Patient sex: M
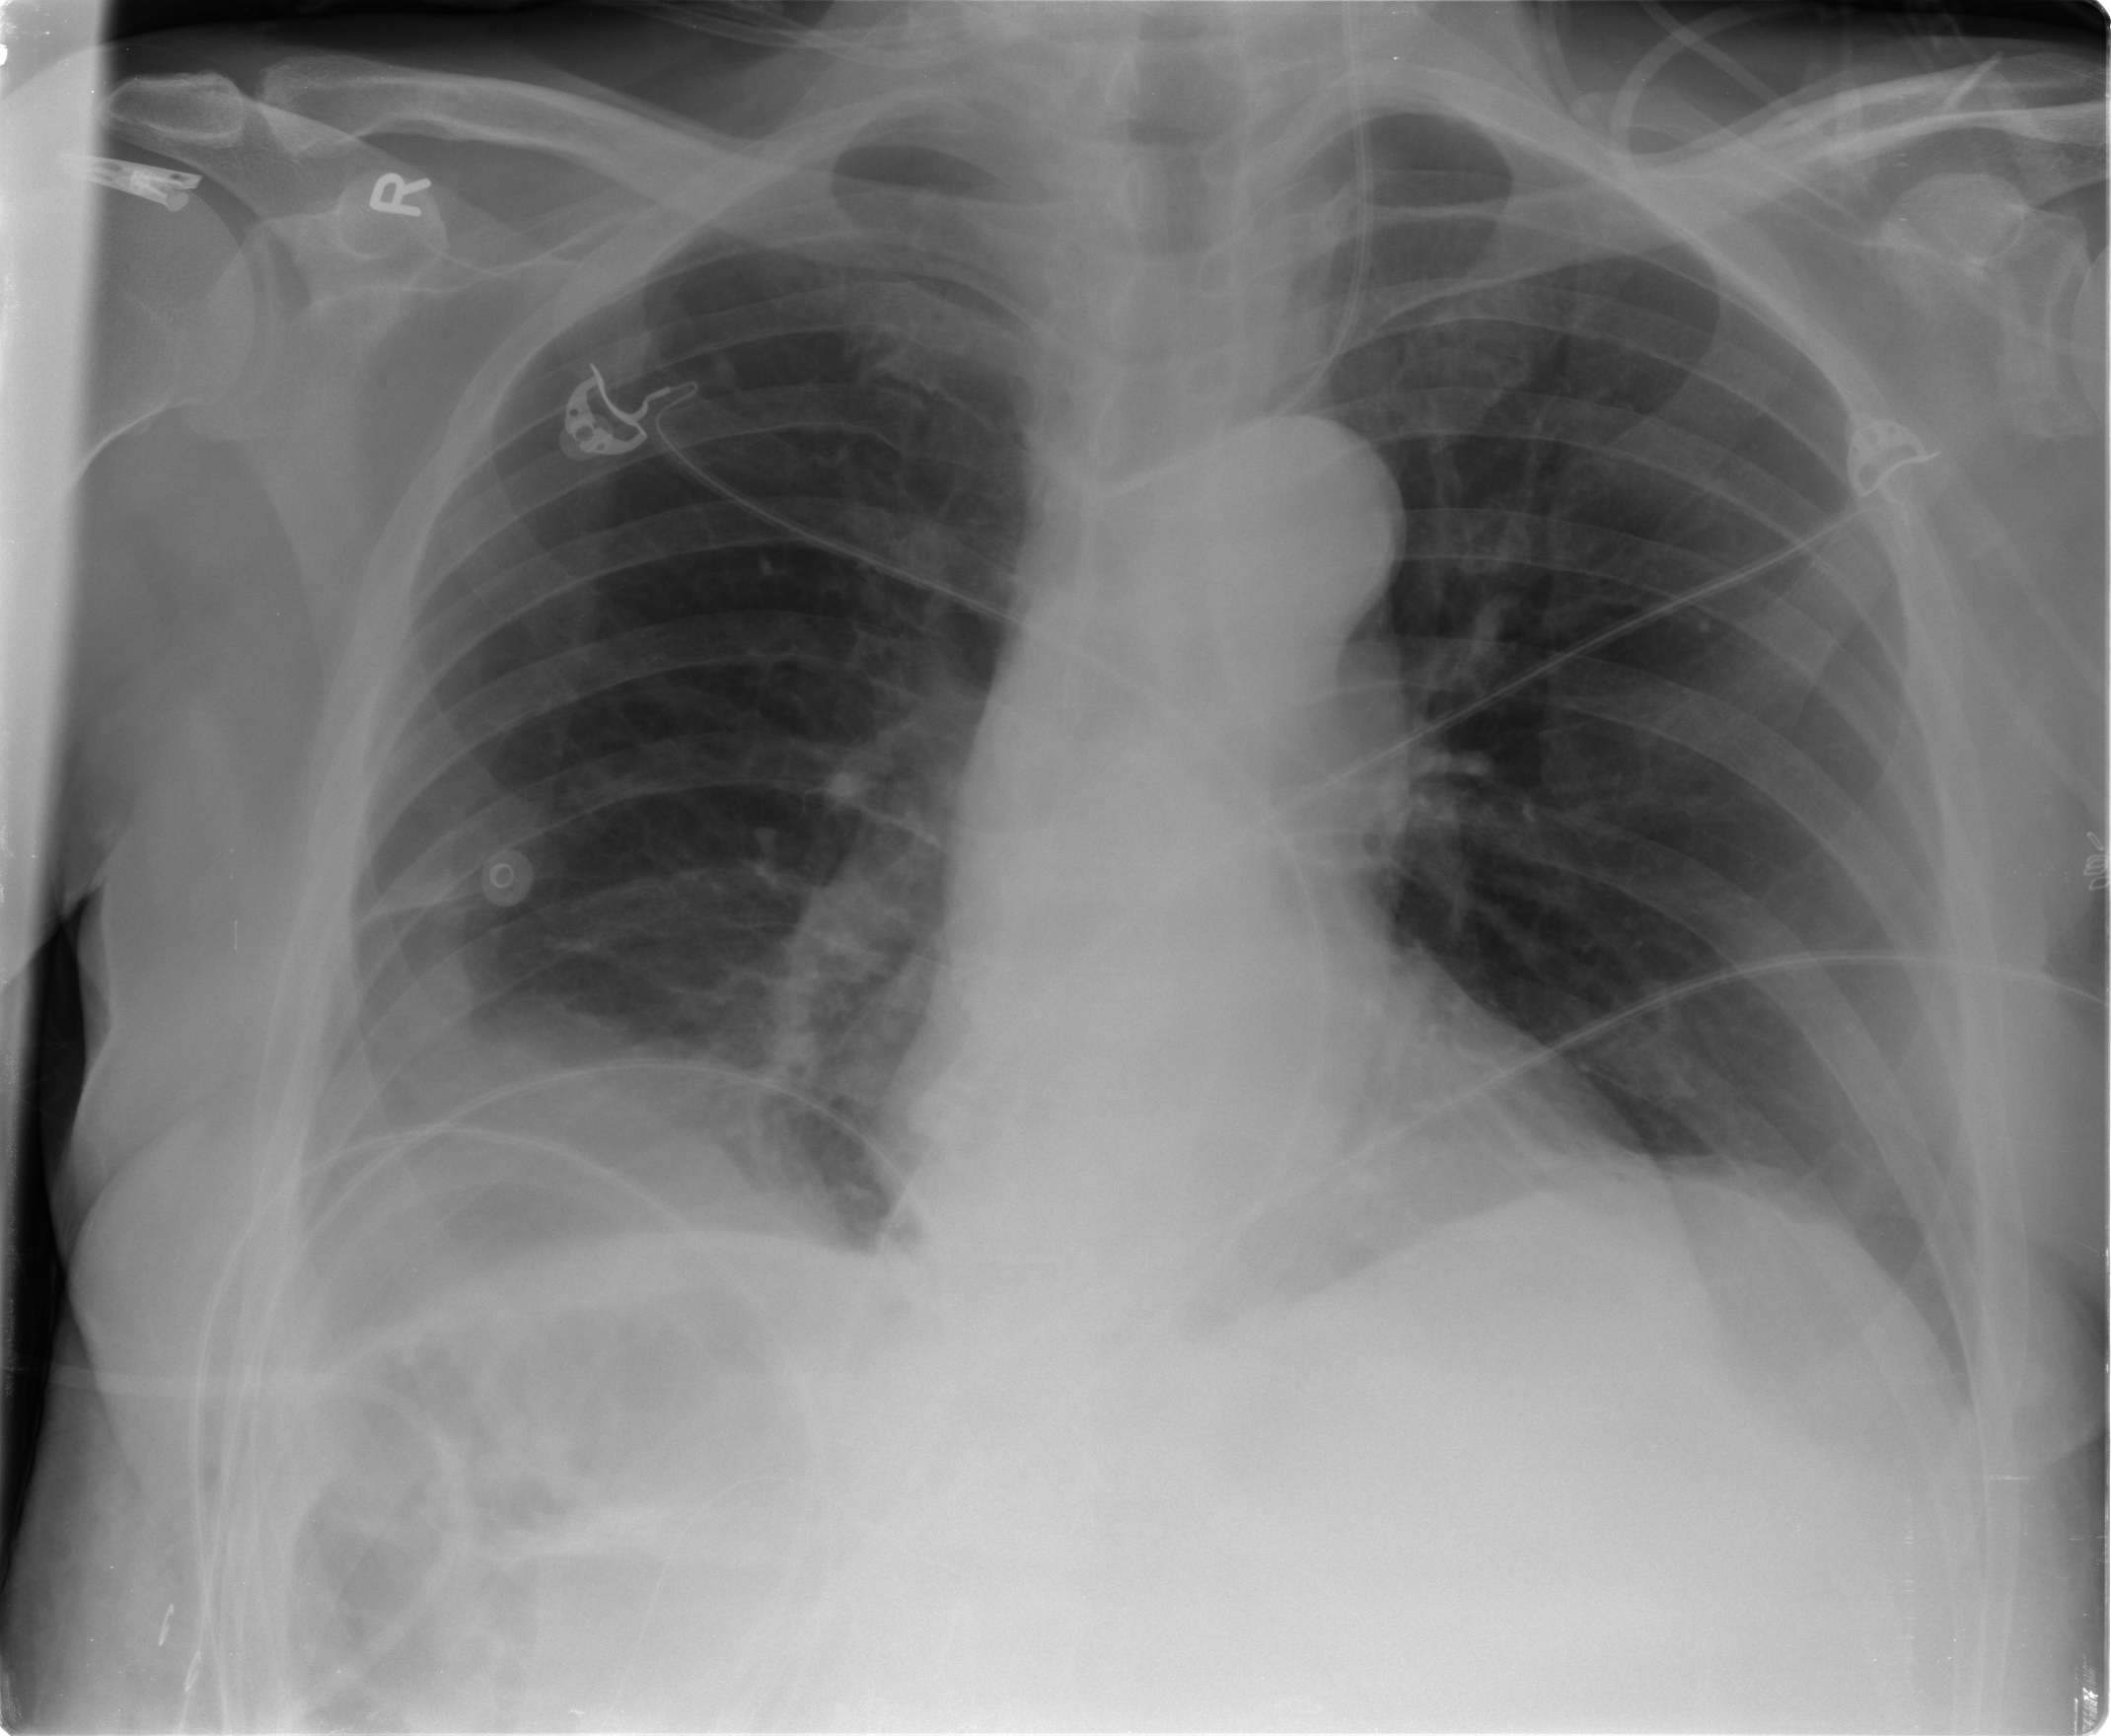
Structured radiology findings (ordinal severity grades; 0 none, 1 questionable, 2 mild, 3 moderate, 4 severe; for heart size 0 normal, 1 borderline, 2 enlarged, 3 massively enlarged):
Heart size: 0
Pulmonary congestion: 0
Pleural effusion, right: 2
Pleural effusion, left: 0
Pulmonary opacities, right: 0
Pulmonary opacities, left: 0
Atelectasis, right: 2
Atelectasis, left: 0